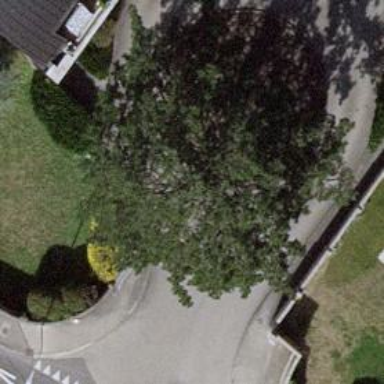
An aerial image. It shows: Mini roundabout on the road.